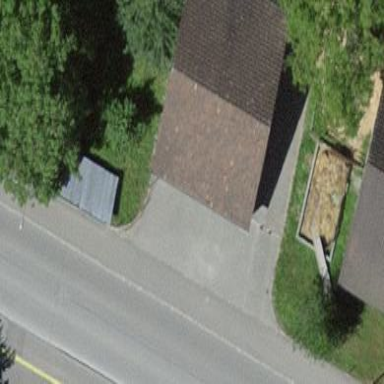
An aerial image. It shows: Garage building.